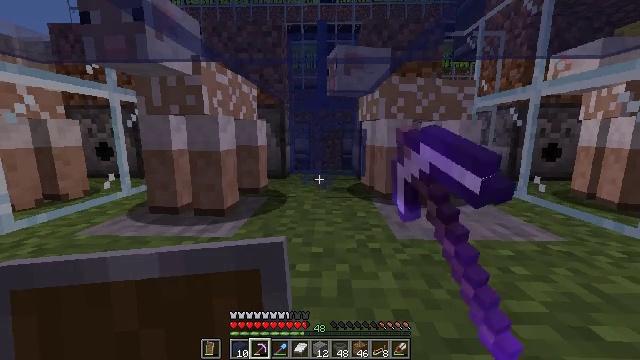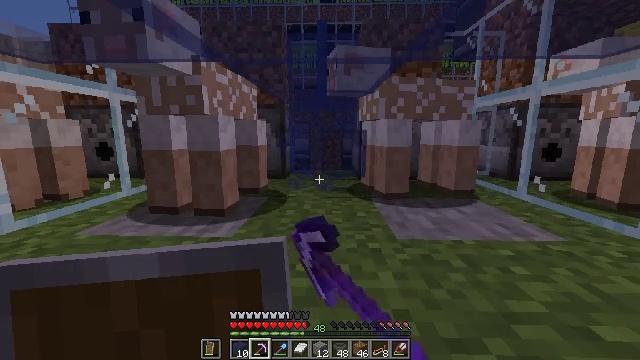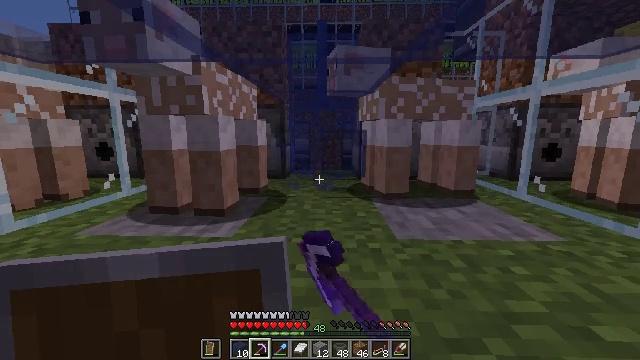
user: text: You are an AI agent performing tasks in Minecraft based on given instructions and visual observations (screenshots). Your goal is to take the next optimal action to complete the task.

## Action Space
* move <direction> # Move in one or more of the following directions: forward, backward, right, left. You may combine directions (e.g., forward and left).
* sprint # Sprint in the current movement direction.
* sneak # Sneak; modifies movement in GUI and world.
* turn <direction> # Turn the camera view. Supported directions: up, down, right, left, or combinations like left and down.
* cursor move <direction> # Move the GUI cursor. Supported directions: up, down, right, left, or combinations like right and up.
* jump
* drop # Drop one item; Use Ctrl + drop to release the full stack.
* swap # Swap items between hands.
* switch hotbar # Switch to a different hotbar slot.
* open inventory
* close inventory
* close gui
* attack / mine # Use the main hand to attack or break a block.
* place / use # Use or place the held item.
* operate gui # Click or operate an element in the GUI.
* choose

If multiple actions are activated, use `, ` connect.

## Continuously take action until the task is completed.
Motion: motion action
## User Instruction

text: Use a tool to collect the blue stained glass pane.
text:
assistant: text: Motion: no_op
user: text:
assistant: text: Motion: no_op
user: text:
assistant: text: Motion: no_op